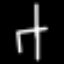
Label: chair